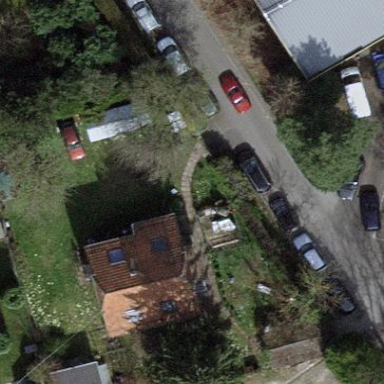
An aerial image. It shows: Garden surrounded by fence.